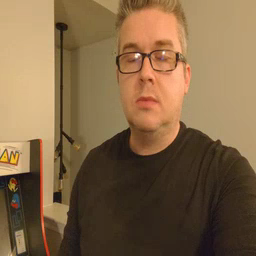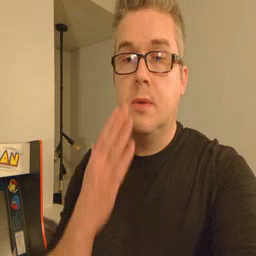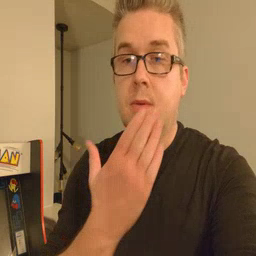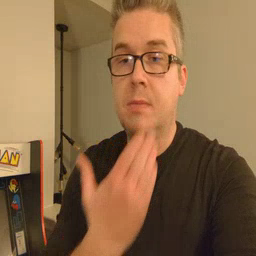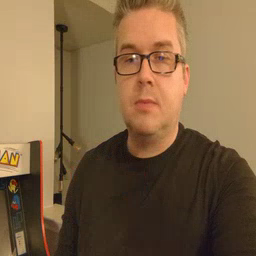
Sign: napkin